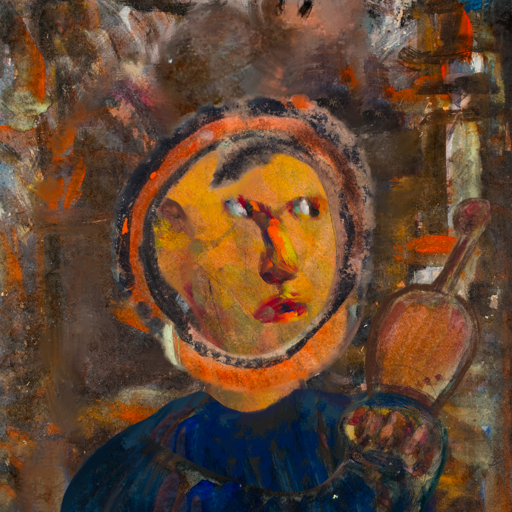
Background: GypsyQueen, Head And Neck Side: Gypsy_Mother, Face Side: An_Impression, Bust: Pipe, Hair Side: Childish, Head Accessory: Blank, Second Necklace: Blank, Necklace: Blank, Baby: Blank